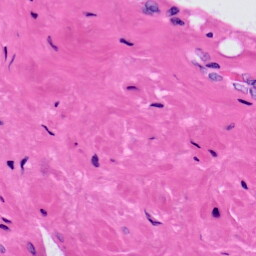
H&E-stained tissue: Prostate